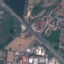
Label: Highway